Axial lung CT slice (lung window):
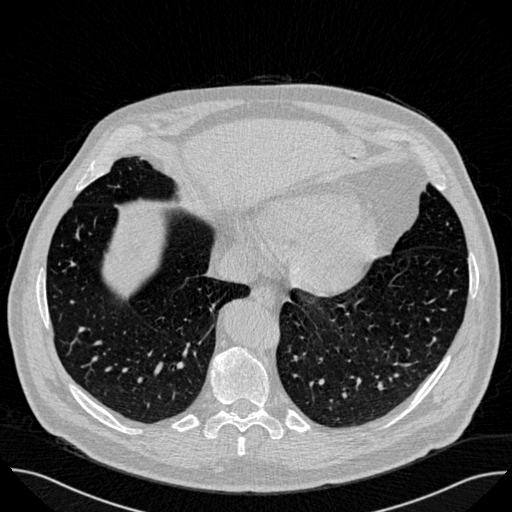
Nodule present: no